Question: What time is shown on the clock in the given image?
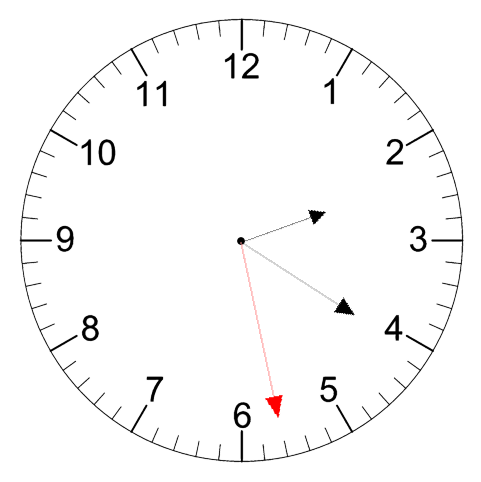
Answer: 02:20:28